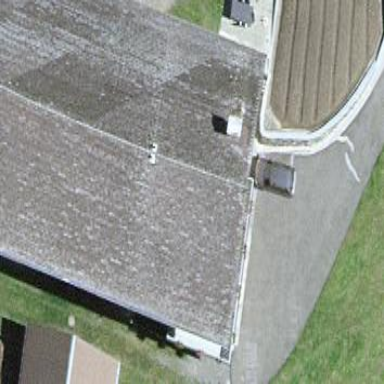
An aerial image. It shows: Farmyard in rural farm setting.